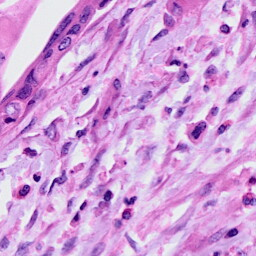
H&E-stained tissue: Cervix